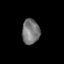
Tissue: skin
Cell type: Epithelial cells
Senescence score: 0.2728
Nuclear area (px): 431
Mean DAPI intensity: 120.053